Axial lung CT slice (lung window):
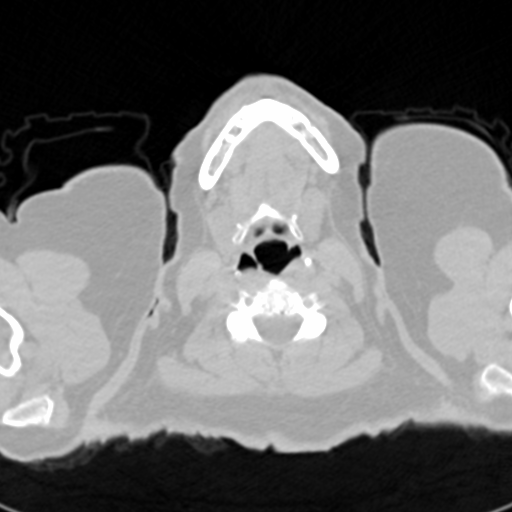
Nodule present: no